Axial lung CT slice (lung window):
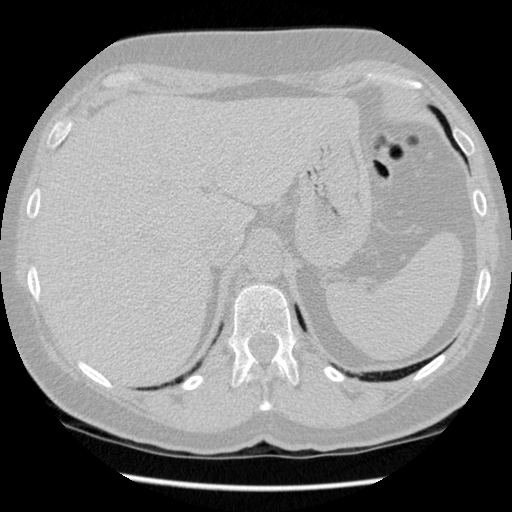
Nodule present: no